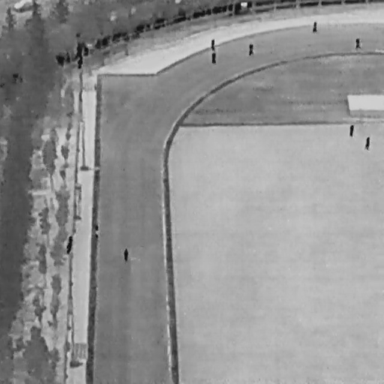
There are nine People in the infrared image.